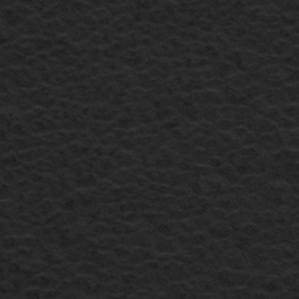
Label: frost